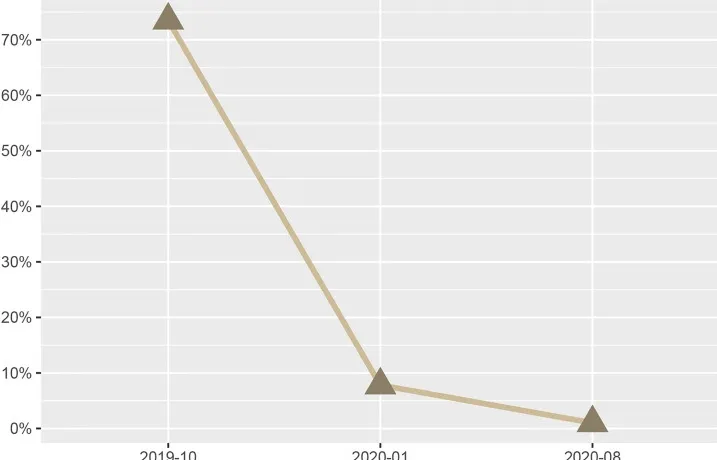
The mutation frequency of the RB1 gene in the urine of the patient.
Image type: chart (chart)